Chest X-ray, PA view. Patient: 48 years old, sex F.
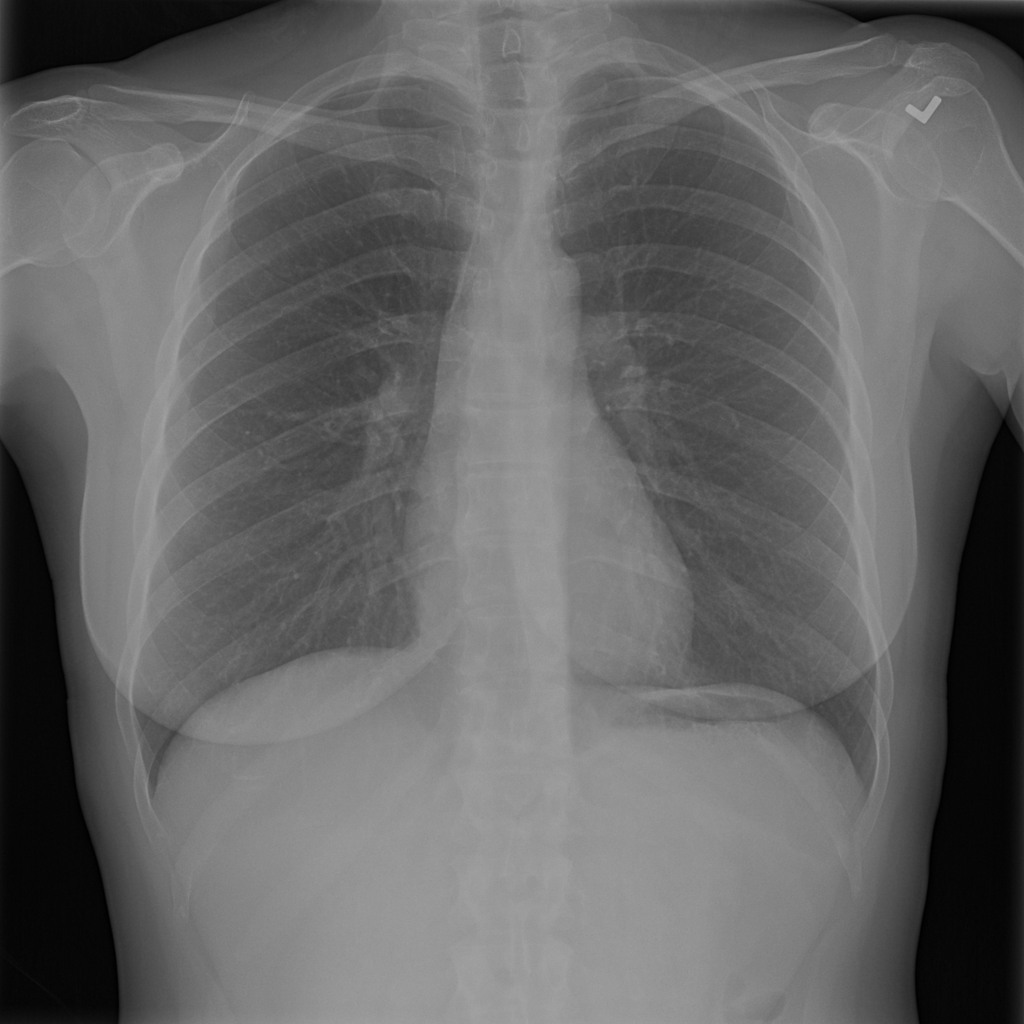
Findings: No Finding